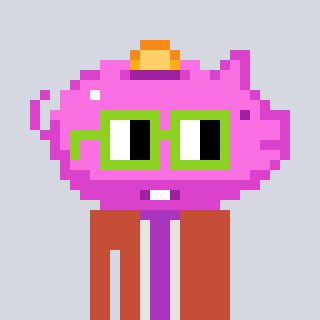
a pixel art character with square light green glasses, a piggybank-shaped head and a rust-colored body on a cool background